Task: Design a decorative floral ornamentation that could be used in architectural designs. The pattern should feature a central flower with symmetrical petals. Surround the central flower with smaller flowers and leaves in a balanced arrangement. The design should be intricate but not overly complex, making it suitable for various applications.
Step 1551:
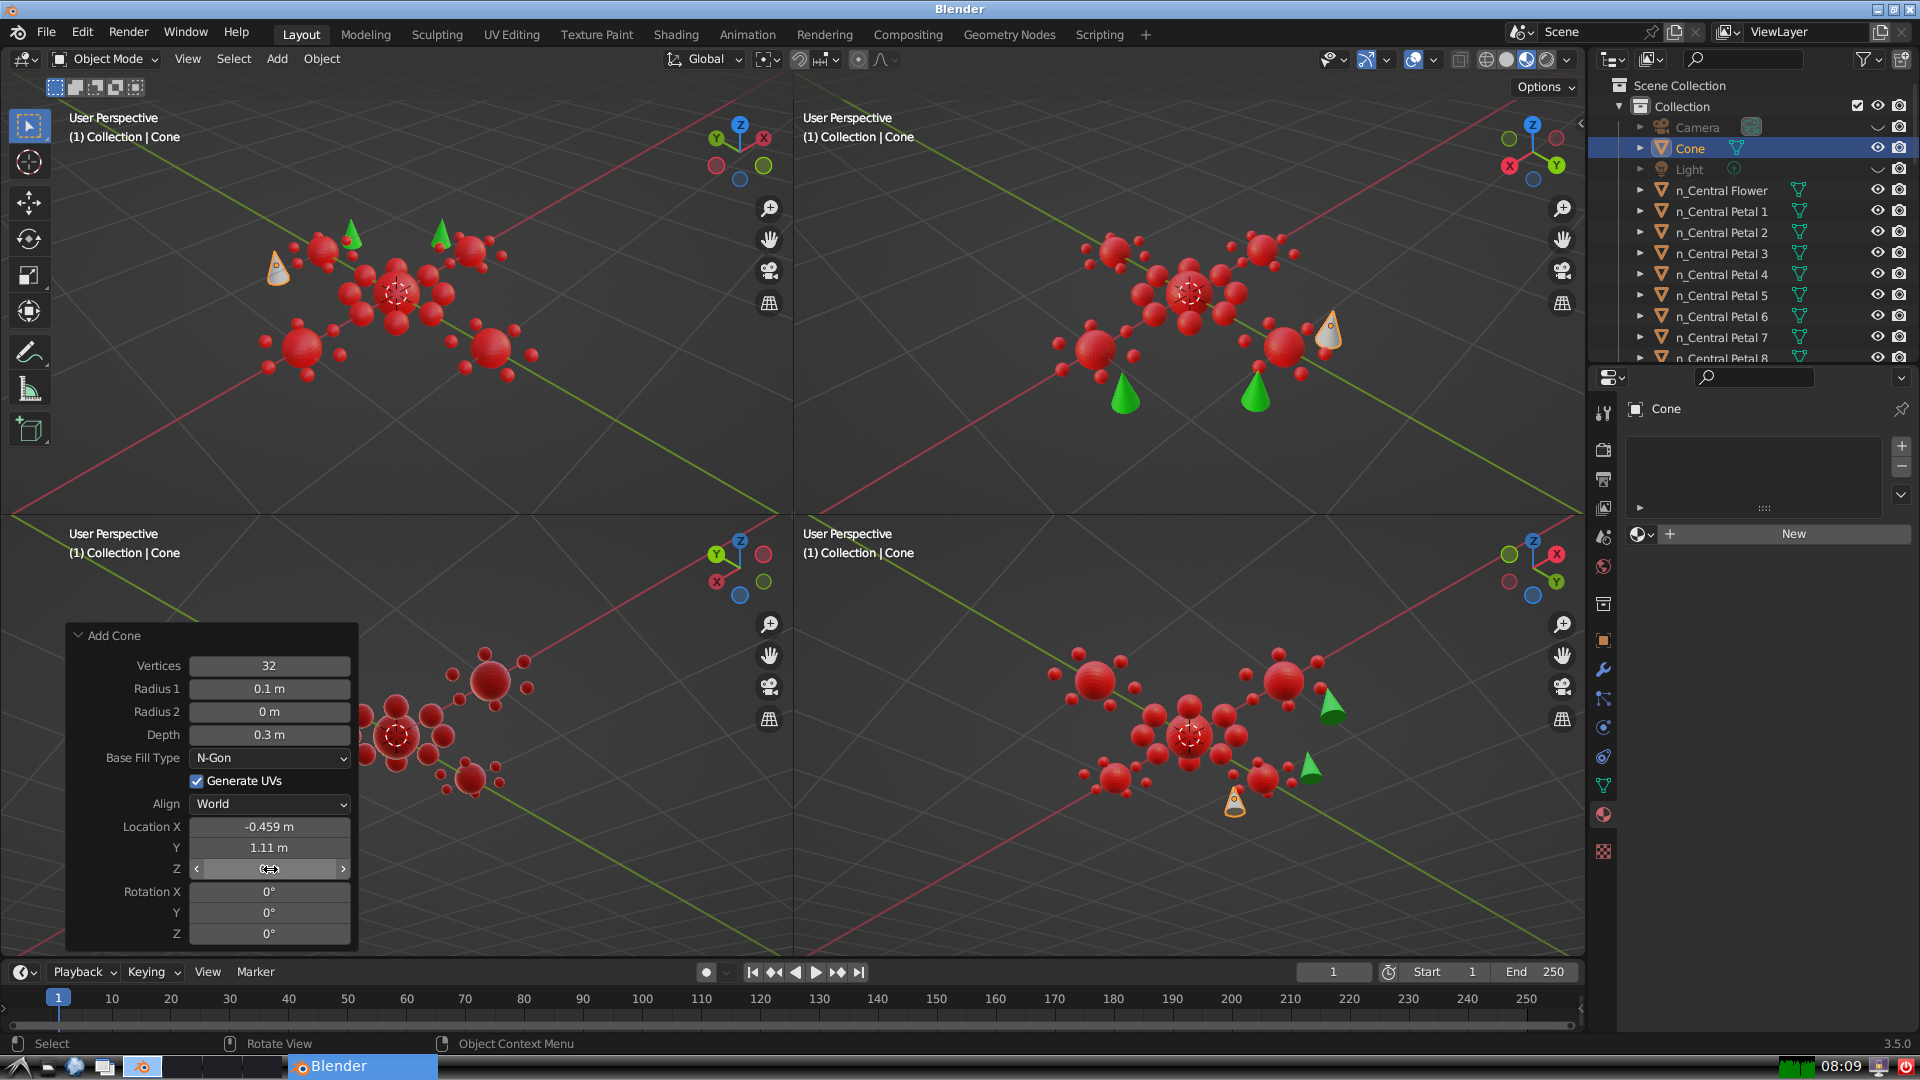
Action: click: no